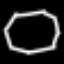
Label: octagon